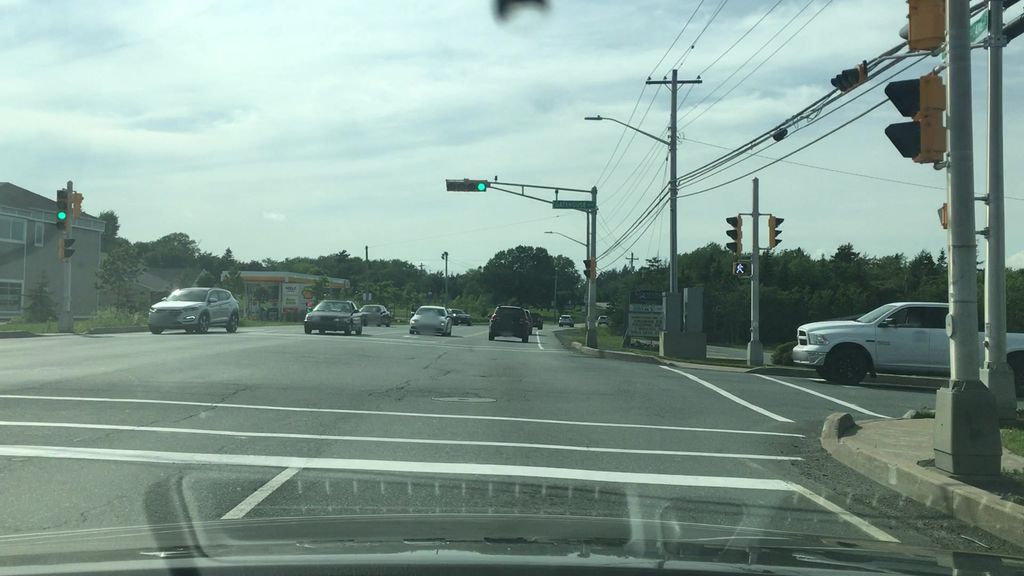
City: halifax